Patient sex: F
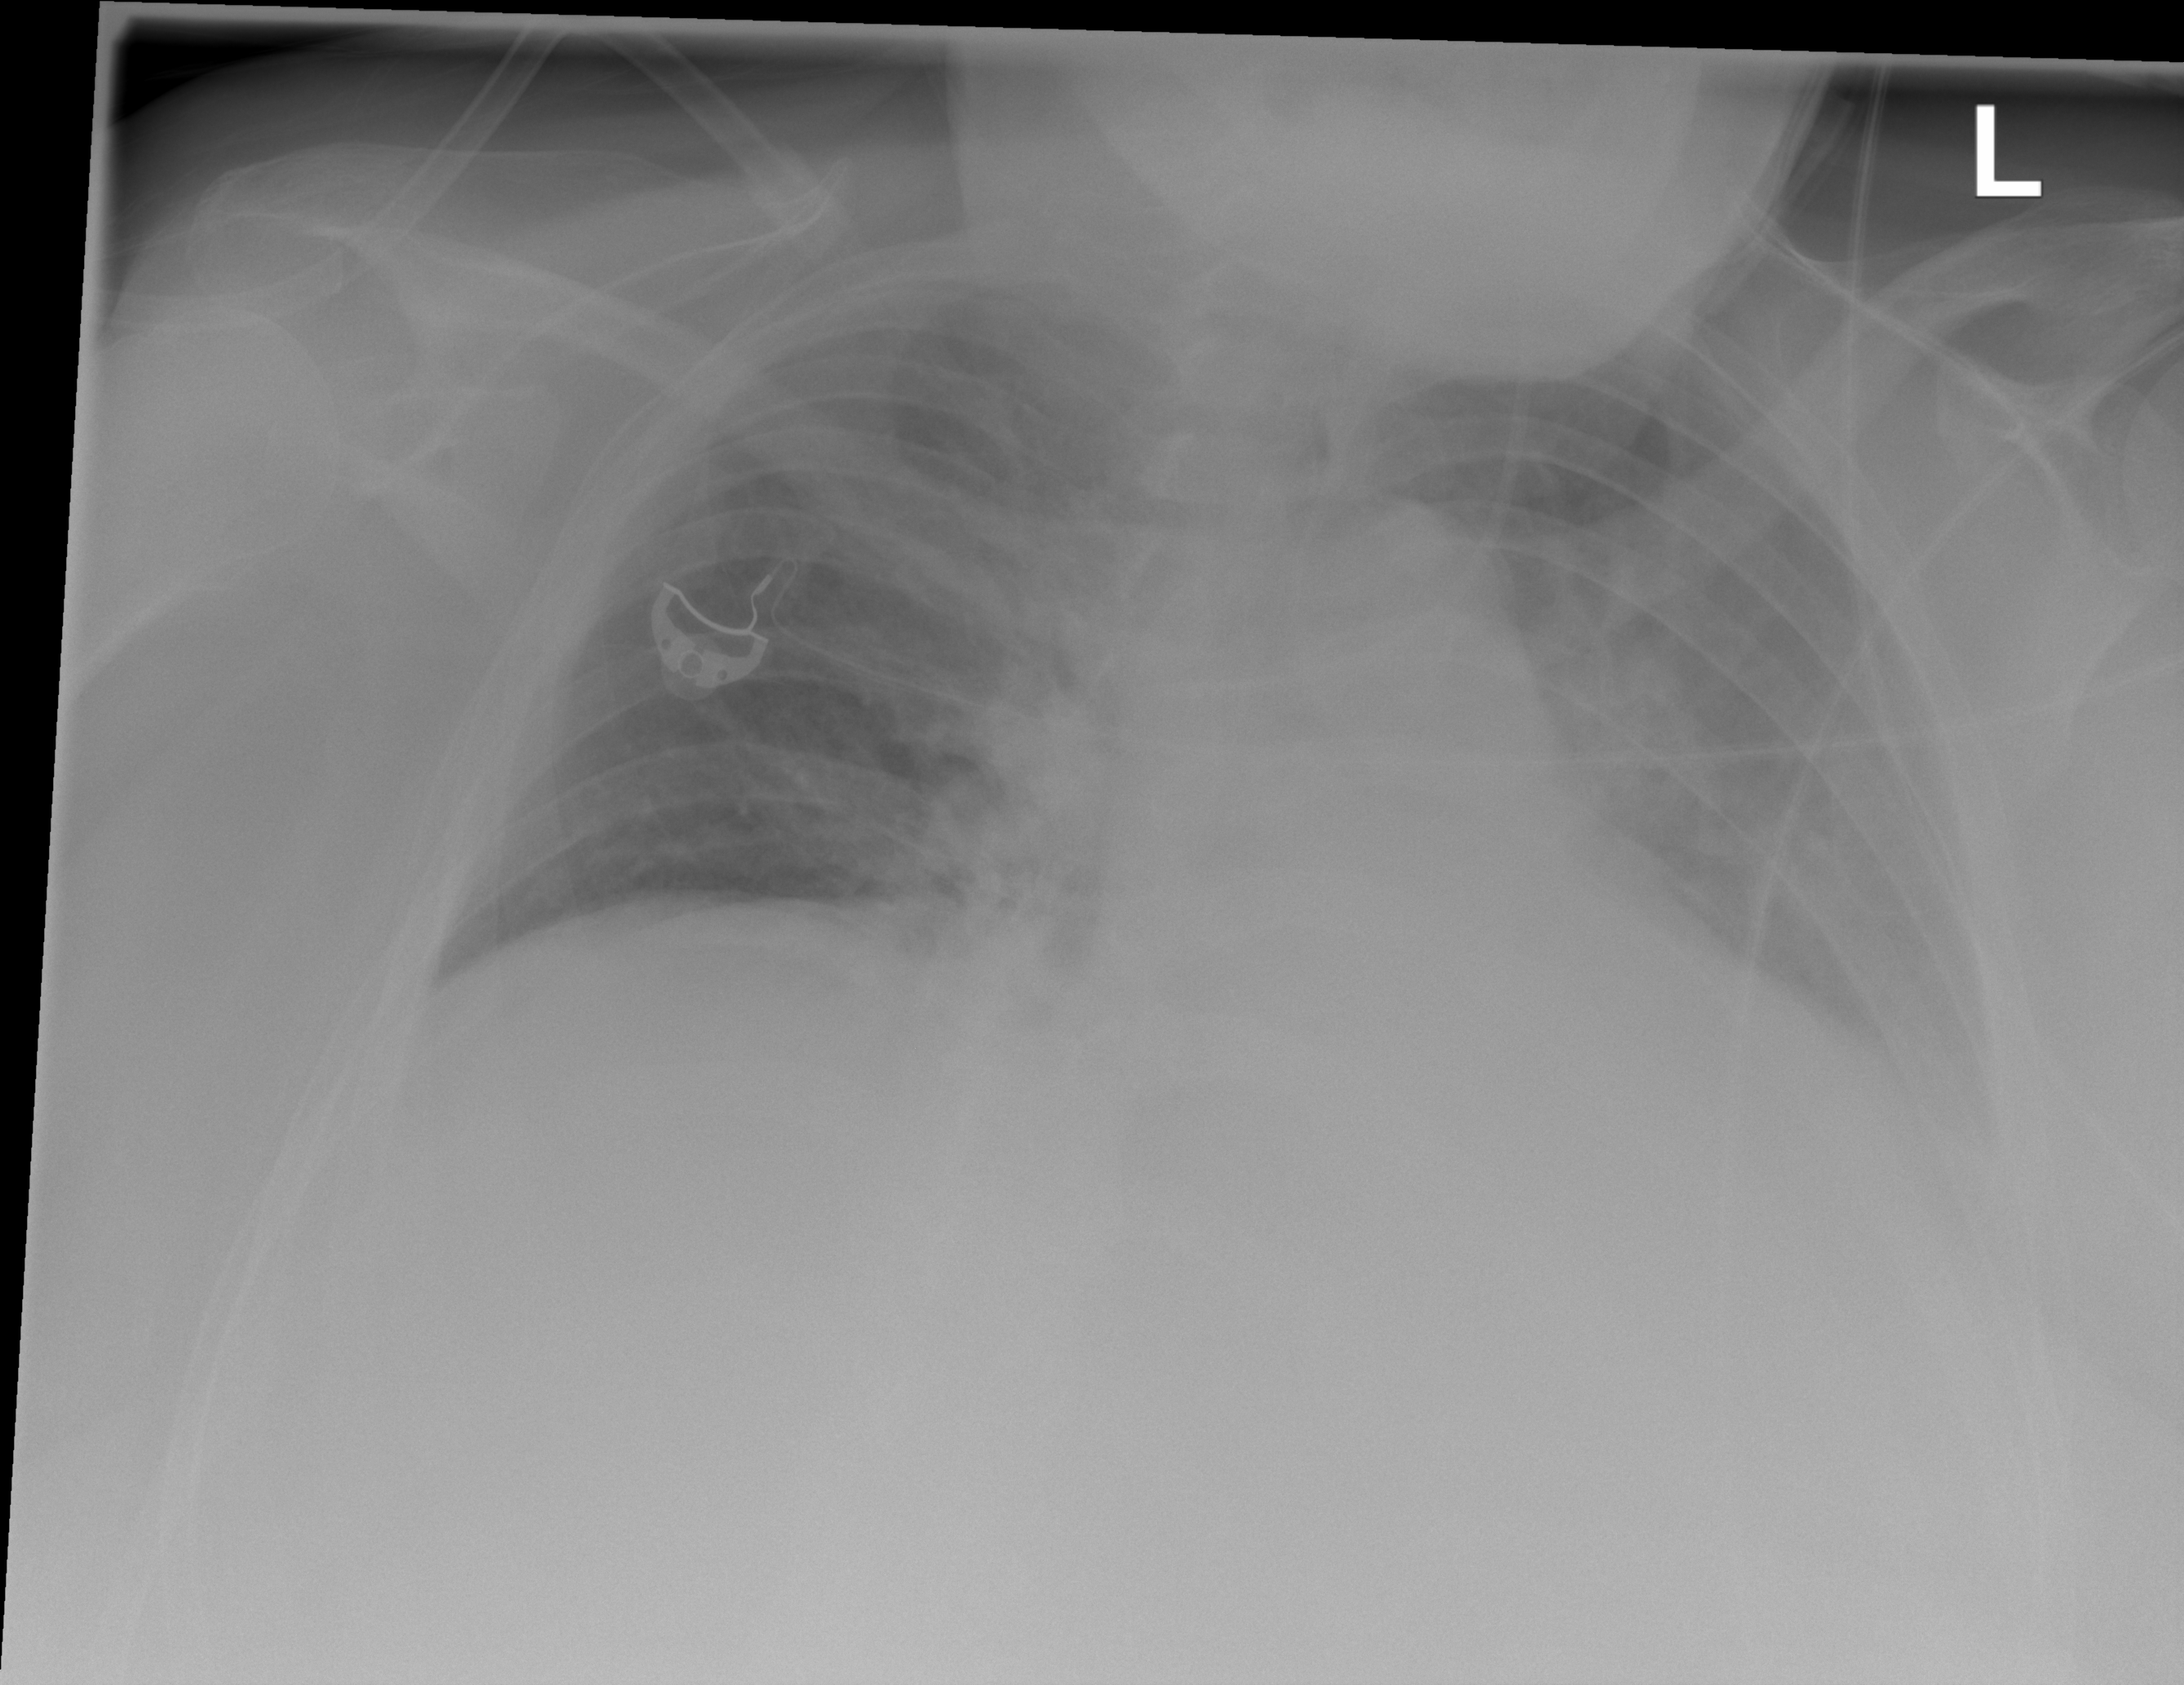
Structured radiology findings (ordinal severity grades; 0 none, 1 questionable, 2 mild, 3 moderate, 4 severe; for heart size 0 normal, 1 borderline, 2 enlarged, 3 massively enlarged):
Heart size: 2
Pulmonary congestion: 2
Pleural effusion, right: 0
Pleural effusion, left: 2
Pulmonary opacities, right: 0
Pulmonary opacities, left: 2
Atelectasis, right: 2
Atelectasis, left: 2